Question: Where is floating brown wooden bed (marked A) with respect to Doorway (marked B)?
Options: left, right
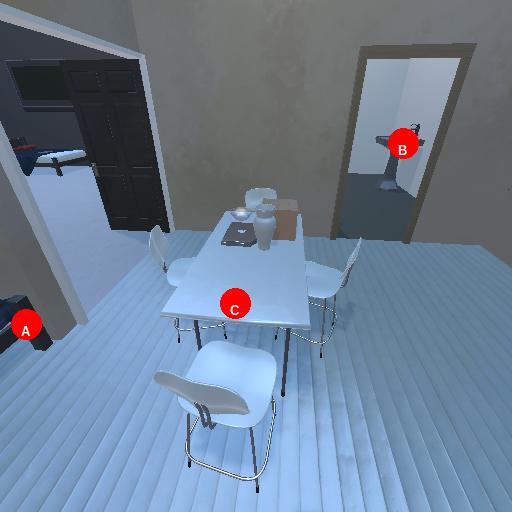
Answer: left